Question: Here is my code to solve differential equation dy / dt = 2 / sqrt(pi) * exp(-x * x) to plot erf(x).
'''
import matplotlib.pyplot as plt
from scipy.integrate import odeint
import numpy as np
import math
def euler(df, f0, x):
h = x[1] - x[0]
y = [f0]
for i in xrange(len(x) - 1):
y.append(y[i] + h * df(y[i], x[i]))
return y
def i(df, f0, x):
h = x[1] - x[0]
y = [f0]
y.append(y[0] + h * df(y[0], x[0]))
for i in xrange(1, len(x) - 1):
fn = df(y[i], x[i])
fn1 = df(y[i - 1], x[i - 1])
y.append(y[i] + (3 * fn - fn1) * h / 2)
return y
if __name__ == "__main__":
df = lambda y, x: 2.0 / math.sqrt(math.pi) * math.exp(-x * x)
f0 = 0.0
x = np.linspace(-10.0, 10.0, 10000)
y1 = euler(df, f0, x)
y2 = i(df, f0, x)
y3 = odeint(df, f0, x)
plt.plot(x, y1, x, y2, x, y3)
plt.legend(["euler", "modified", "odeint"], loc='best')
plt.grid(True)
plt.show()
'''
And here is a plot:

Am I using odeint in a wrong way or it's a bug?
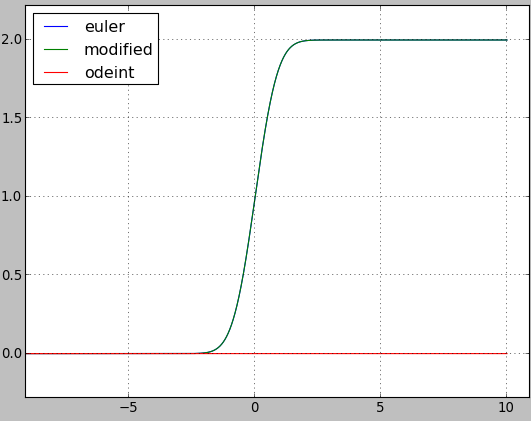
Answer: Notice that if you change 'x' to 'x = np.linspace(-5.0, 5.0, 10000)', then your code works. Therefore, I suspect the problem has something to do with 'exp(-x*x)' being too small when 'x' is very small or very large. [Total speculation: Perhaps the odeint (lsoda) algorithm adapts its stepsize based on values sampled around 'x = -10' and increases the stepsize in such a way that values around 'x = 0' are missed?]
The code can be fixed by using the 'tcrit' parameter, which tells 'odeint' to pay special attention around certain critical points.
So, by setting
'''
y3 = integrate.odeint(df, f0, x, tcrit = [0])
'''
we tell 'odeint' to sample more carefully around 0.
'''
import matplotlib.pyplot as plt
import scipy.integrate as integrate
import numpy as np
import math
def euler(df, f0, x):
h = x[1] - x[0]
y = [f0]
for i in xrange(len(x) - 1):
y.append(y[i] + h * df(y[i], x[i]))
return y
def i(df, f0, x):
h = x[1] - x[0]
y = [f0]
y.append(y[0] + h * df(y[0], x[0]))
for i in xrange(1, len(x) - 1):
fn = df(y[i], x[i])
fn1 = df(y[i - 1], x[i - 1])
y.append(y[i] + (3 * fn - fn1) * h / 2)
return y
def df(y, x):
return 2.0 / np.sqrt(np.pi) * np.exp(-x * x)
if __name__ == "__main__":
f0 = 0.0
x = np.linspace(-10.0, 10.0, 10000)
y1 = euler(df, f0, x)
y2 = i(df, f0, x)
y3 = integrate.odeint(df, f0, x, tcrit = [0])
plt.plot(x, y1)
plt.plot(x, y2)
plt.plot(x, y3)
plt.legend(["euler", "modified", "odeint"], loc='best')
plt.grid(True)
plt.show()
'''